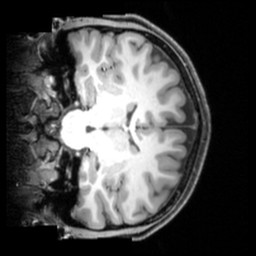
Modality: T1w
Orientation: coronal
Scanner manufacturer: siemens
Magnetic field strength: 3 T
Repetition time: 1.9 s
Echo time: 0.00397 s